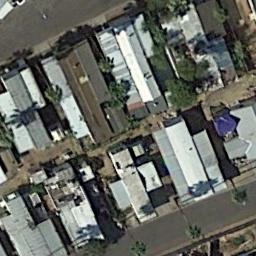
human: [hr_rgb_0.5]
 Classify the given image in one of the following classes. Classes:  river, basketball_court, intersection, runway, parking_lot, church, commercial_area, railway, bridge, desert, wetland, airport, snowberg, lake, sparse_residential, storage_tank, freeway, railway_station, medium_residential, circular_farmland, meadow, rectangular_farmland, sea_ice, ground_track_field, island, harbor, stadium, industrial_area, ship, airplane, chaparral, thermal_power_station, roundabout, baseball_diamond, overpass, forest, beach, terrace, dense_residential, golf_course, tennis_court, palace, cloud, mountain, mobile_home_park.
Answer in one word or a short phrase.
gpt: mobile_home_park